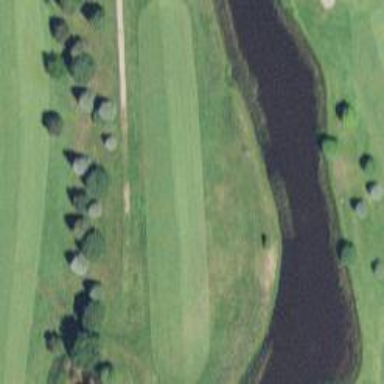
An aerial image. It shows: Golf hole.